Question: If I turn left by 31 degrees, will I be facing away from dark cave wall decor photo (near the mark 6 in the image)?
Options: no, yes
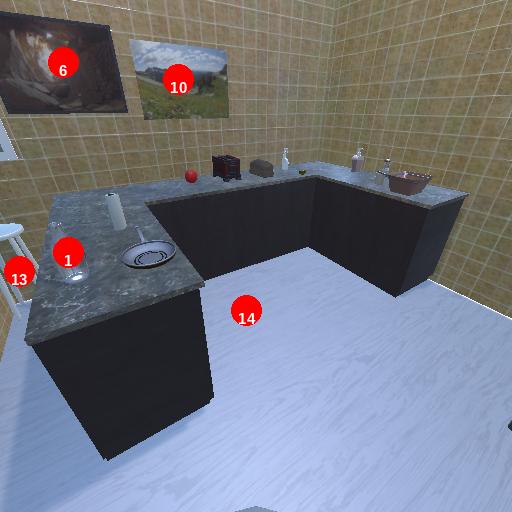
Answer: no